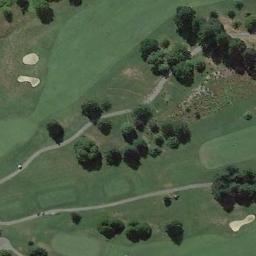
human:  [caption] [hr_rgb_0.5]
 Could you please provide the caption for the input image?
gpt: Lots of trees are beside the golf course .

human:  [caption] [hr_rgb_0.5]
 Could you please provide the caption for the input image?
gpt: There are a few bunkers and a few paths on the large green lawn on the golf course and many trees .

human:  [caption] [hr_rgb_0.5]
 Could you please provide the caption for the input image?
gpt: There are three bunkers and a winding road in this area .

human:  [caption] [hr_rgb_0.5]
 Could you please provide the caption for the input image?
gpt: The golf course has some putting greens, Fairways, Roads, Barrier trees and three sandpits and some barrier trees are on both sides of the fairways .

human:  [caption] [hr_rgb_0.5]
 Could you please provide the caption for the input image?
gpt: There are three bunkers and some trees on the golf course .